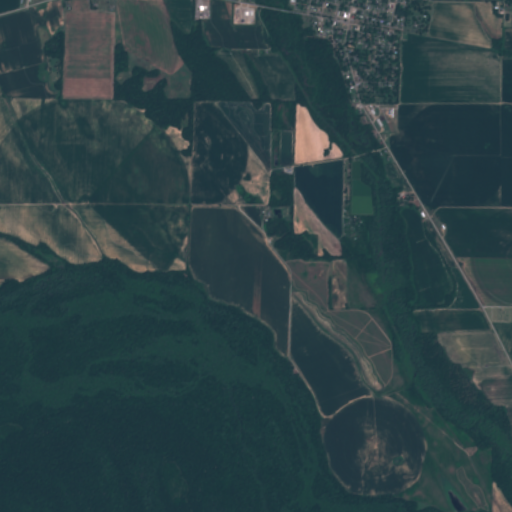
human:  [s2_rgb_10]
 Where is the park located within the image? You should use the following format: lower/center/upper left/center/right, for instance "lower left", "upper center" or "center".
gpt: The park is located in the upper right of the image.
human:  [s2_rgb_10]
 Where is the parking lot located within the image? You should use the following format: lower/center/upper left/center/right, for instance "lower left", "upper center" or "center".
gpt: The parking lot is located in the upper right of the image.
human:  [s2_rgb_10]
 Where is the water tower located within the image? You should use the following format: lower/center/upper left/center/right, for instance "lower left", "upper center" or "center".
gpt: The water tower is located in the upper center of the image.
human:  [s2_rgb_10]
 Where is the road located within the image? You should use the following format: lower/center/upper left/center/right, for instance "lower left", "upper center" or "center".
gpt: There is no road in the image.